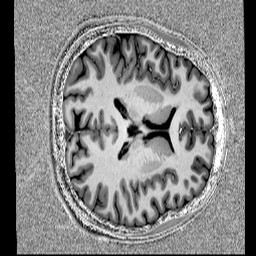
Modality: T1w
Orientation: axial
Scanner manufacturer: siemens
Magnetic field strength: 7 T
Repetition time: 4.68 s
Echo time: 0.00207 s